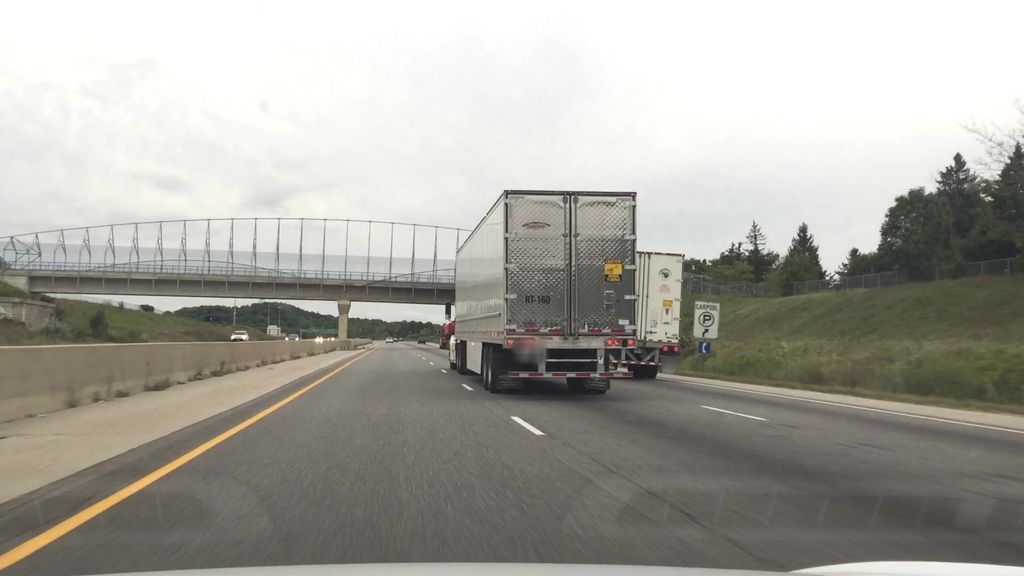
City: kitchener-waterloo